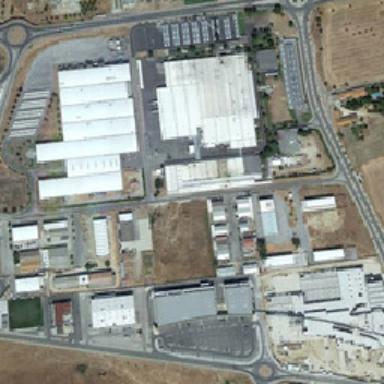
The factory is surrounded by the next road .